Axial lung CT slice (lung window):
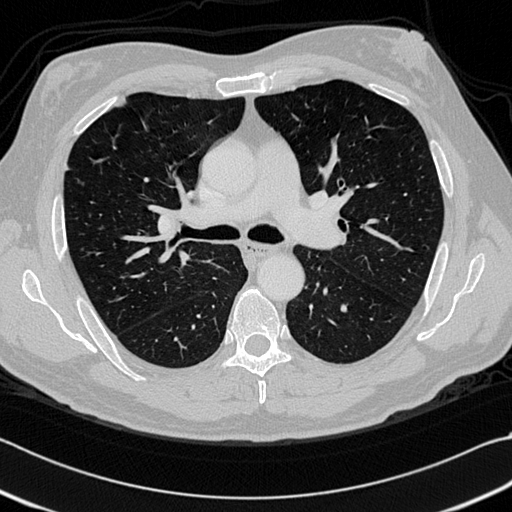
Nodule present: no